Field crop: tomato
Growth stage: 1
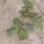
Species: portulaca